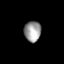
Tissue: skin
Cell type: Fibroblasts
Senescence score: 0.7402
Nuclear area (px): 340
Mean DAPI intensity: 153.191